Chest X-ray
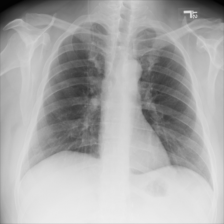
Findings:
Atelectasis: negative
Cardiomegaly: negative
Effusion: negative
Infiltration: negative
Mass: negative
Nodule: negative
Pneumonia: negative
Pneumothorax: negative
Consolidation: negative
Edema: negative
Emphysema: negative
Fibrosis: negative
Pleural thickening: negative
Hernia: negative